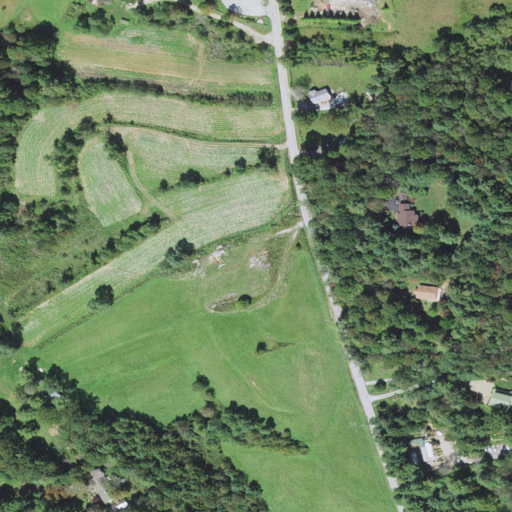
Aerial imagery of plain(s) in North Carolina named The Flats containing open development, low intensity development, deciduous forest, mixed forest, shrub, medium intensity development, evergreen forest, and high intensity development